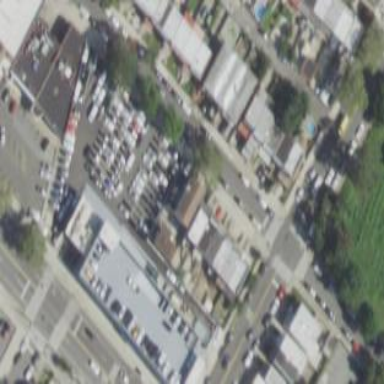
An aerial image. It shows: Industrial building housing car shop.